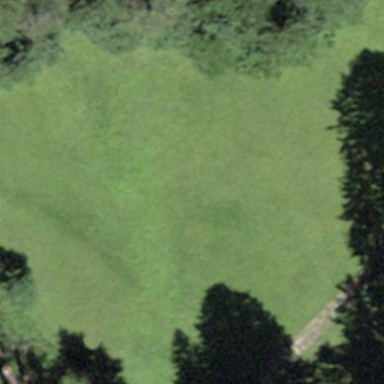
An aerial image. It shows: Beautiful meadow.